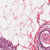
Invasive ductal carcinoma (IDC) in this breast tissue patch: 0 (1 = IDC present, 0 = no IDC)